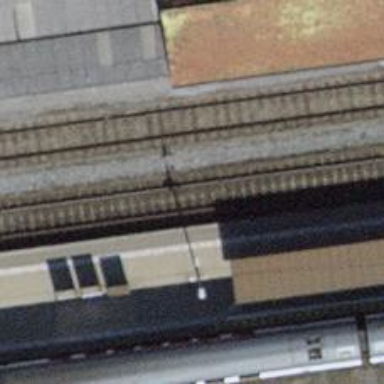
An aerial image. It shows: Stop position for public transport on the railway.